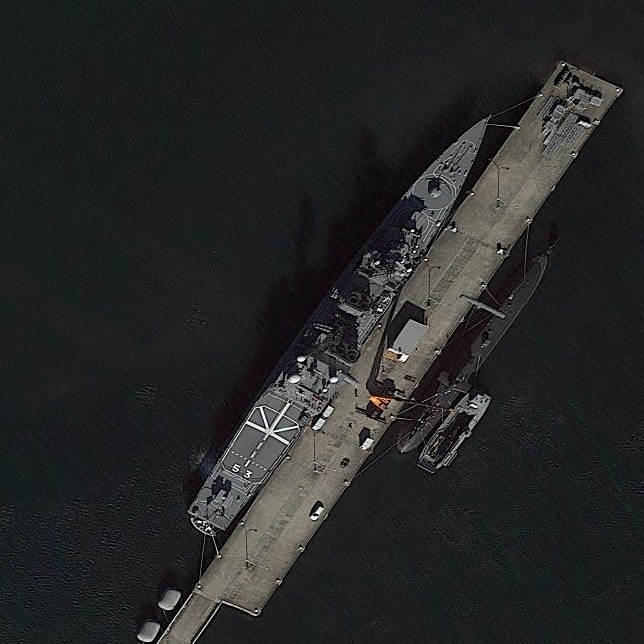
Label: cruiser